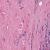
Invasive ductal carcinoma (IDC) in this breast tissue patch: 1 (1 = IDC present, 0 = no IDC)